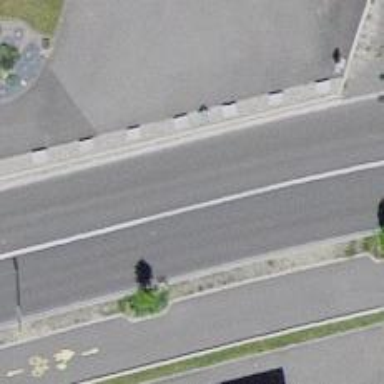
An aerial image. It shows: Secondary road with asphalt surface.